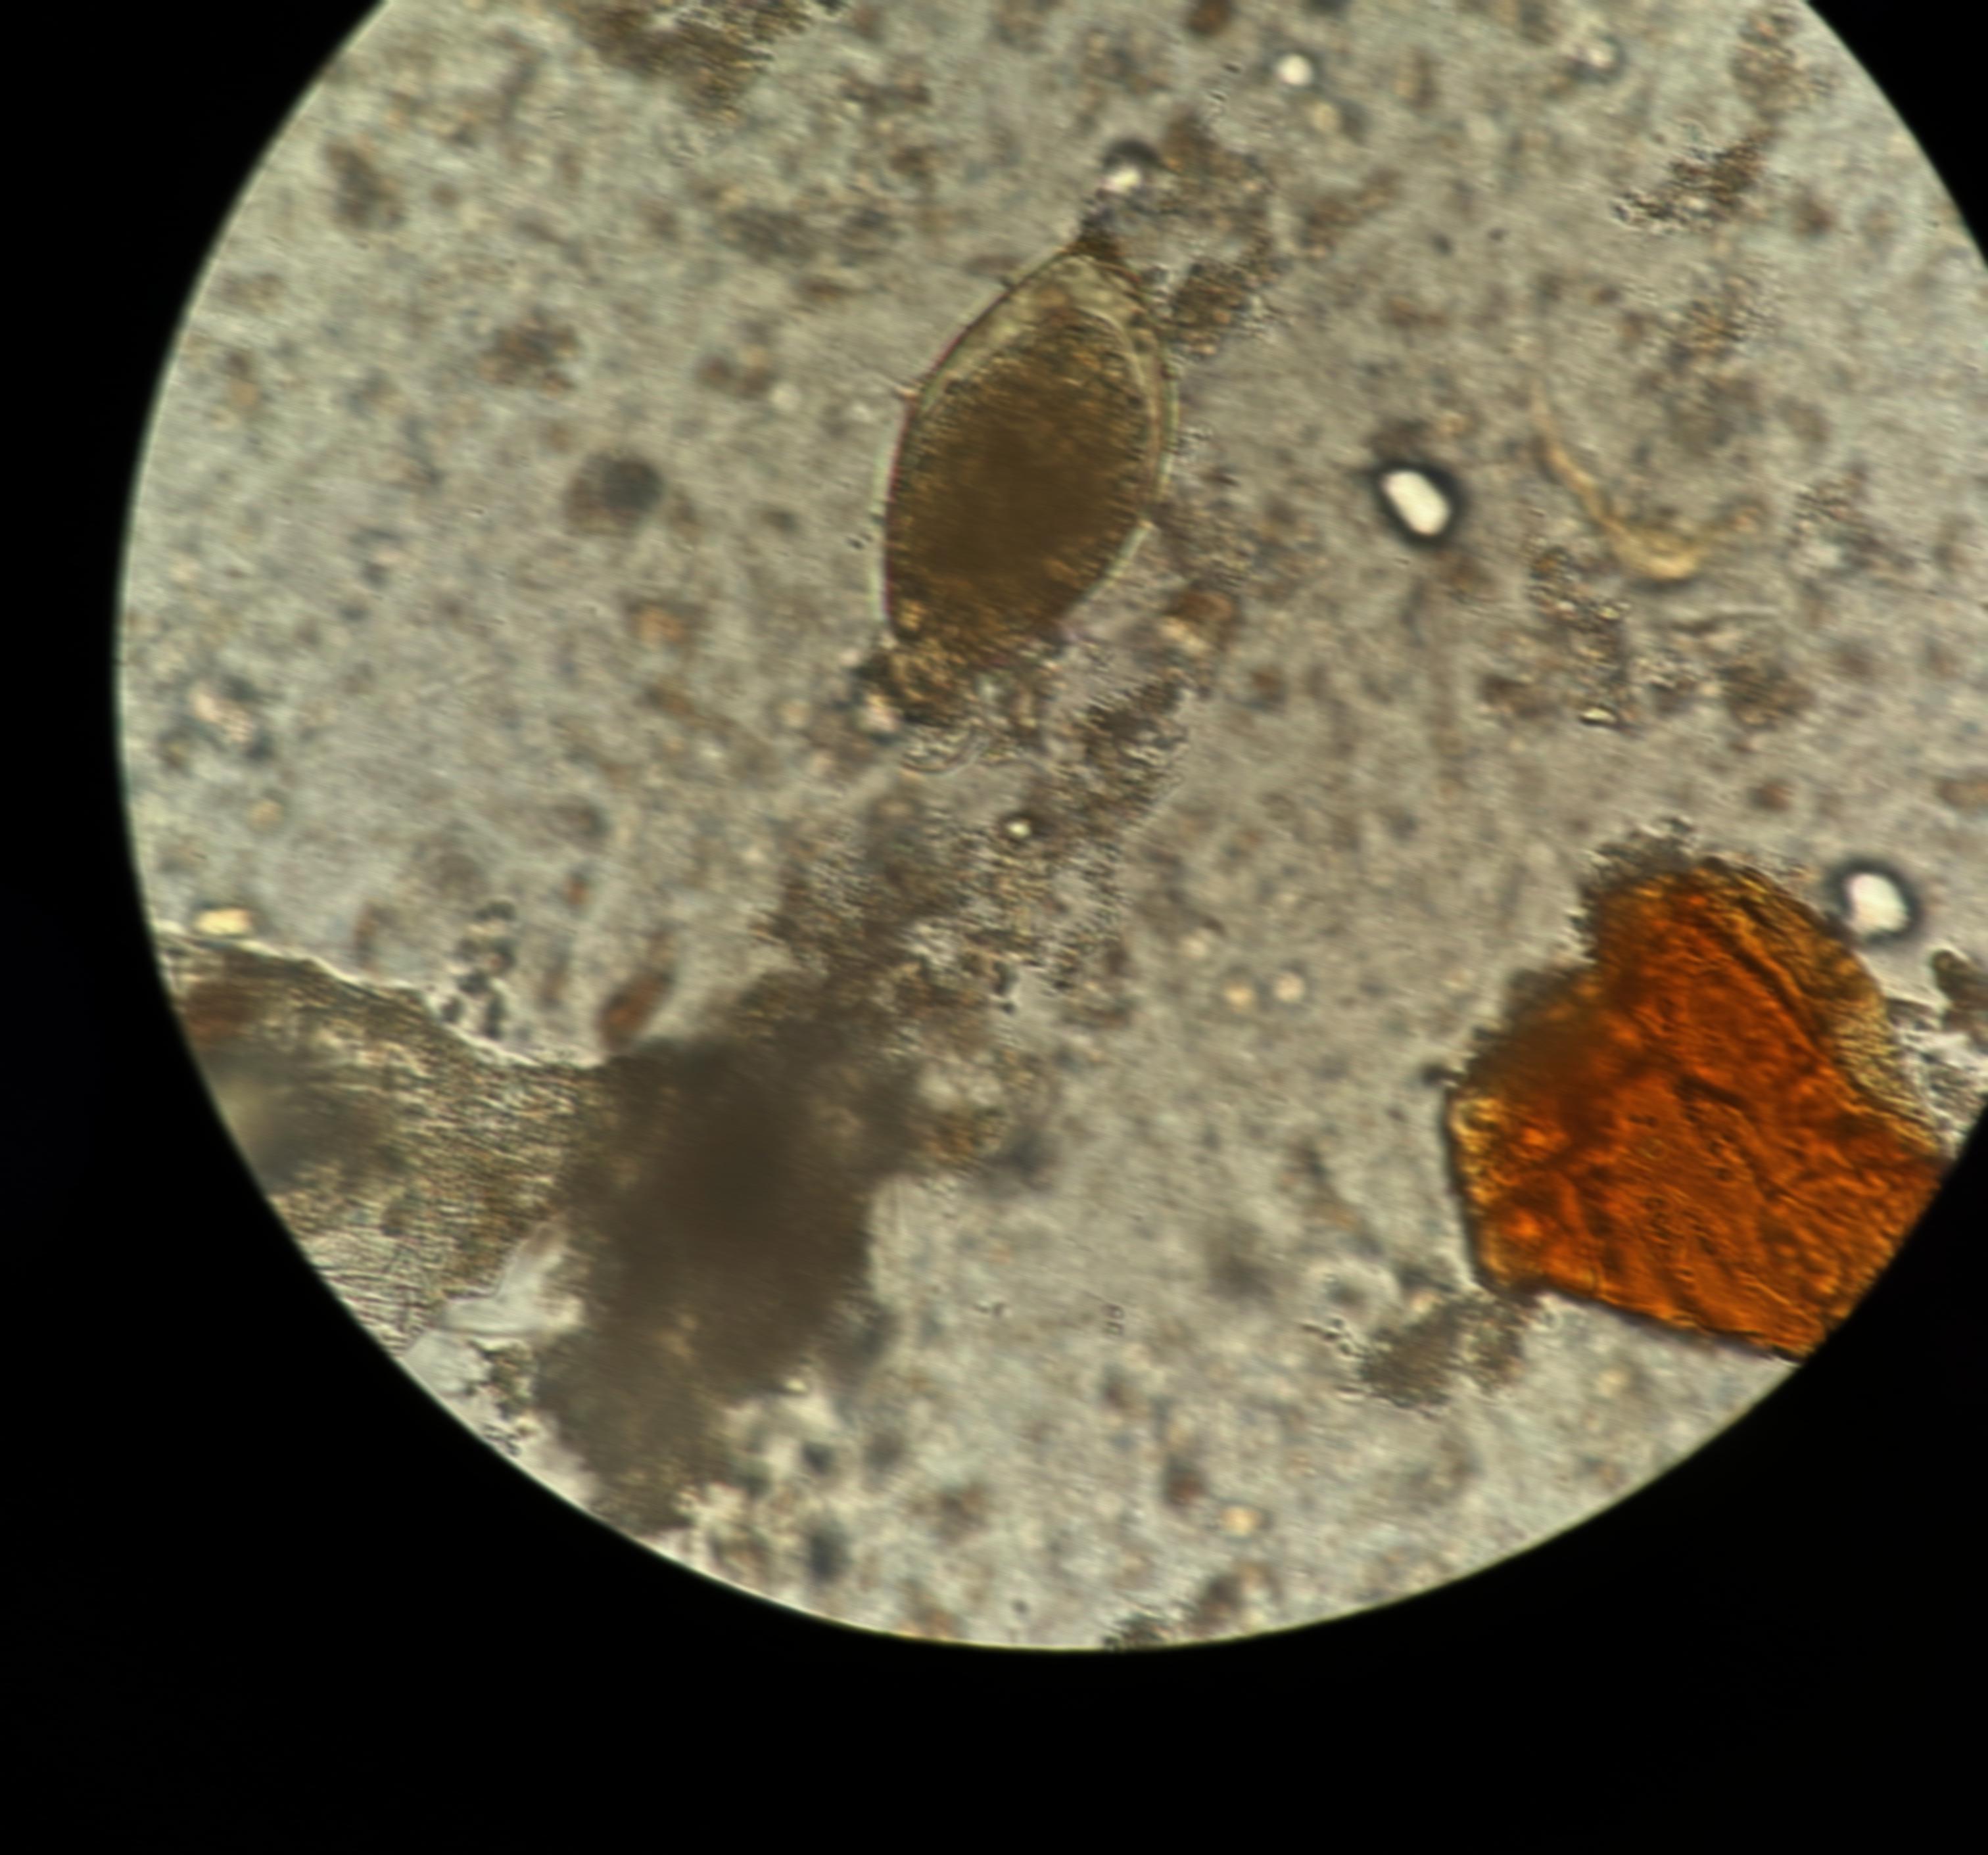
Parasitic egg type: Fasciolopsis buski